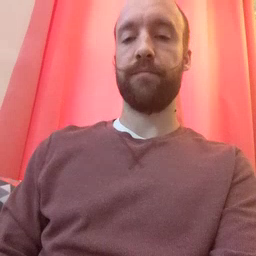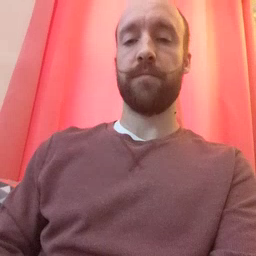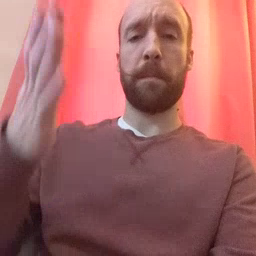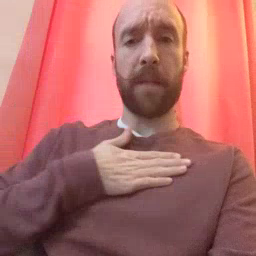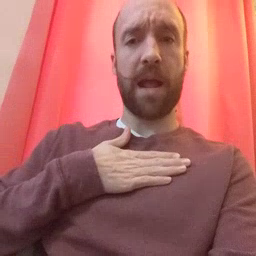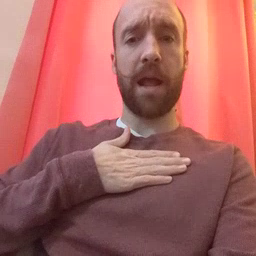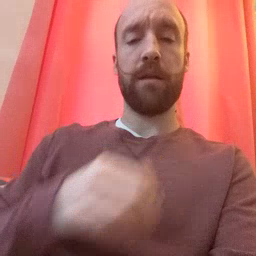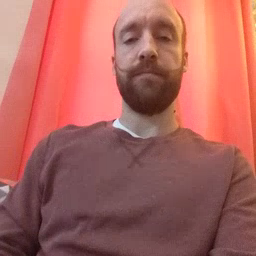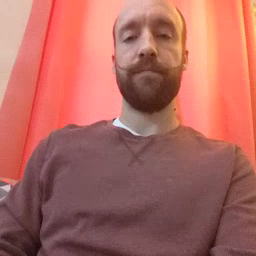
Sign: minemy